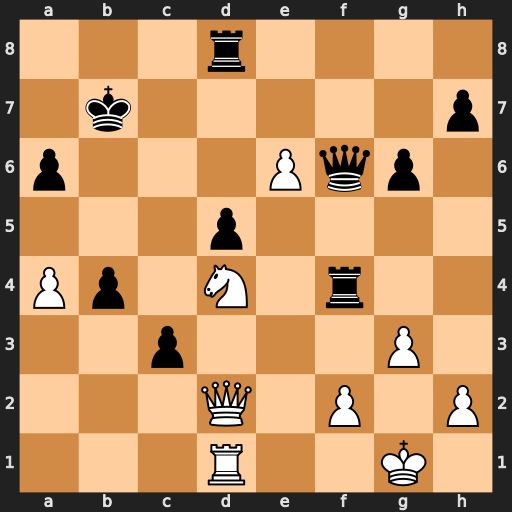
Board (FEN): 3r4/1k5p/p3Pqp1/3p4/Pp1N1r2/2p3P1/3Q1P1P/3R2K1
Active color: w
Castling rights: -
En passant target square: -
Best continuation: Qxf4 Qxf4 gxf4